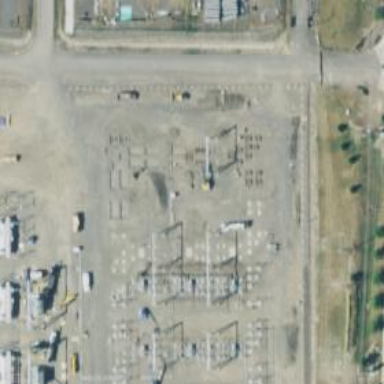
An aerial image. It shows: Industrial power substation.